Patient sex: M
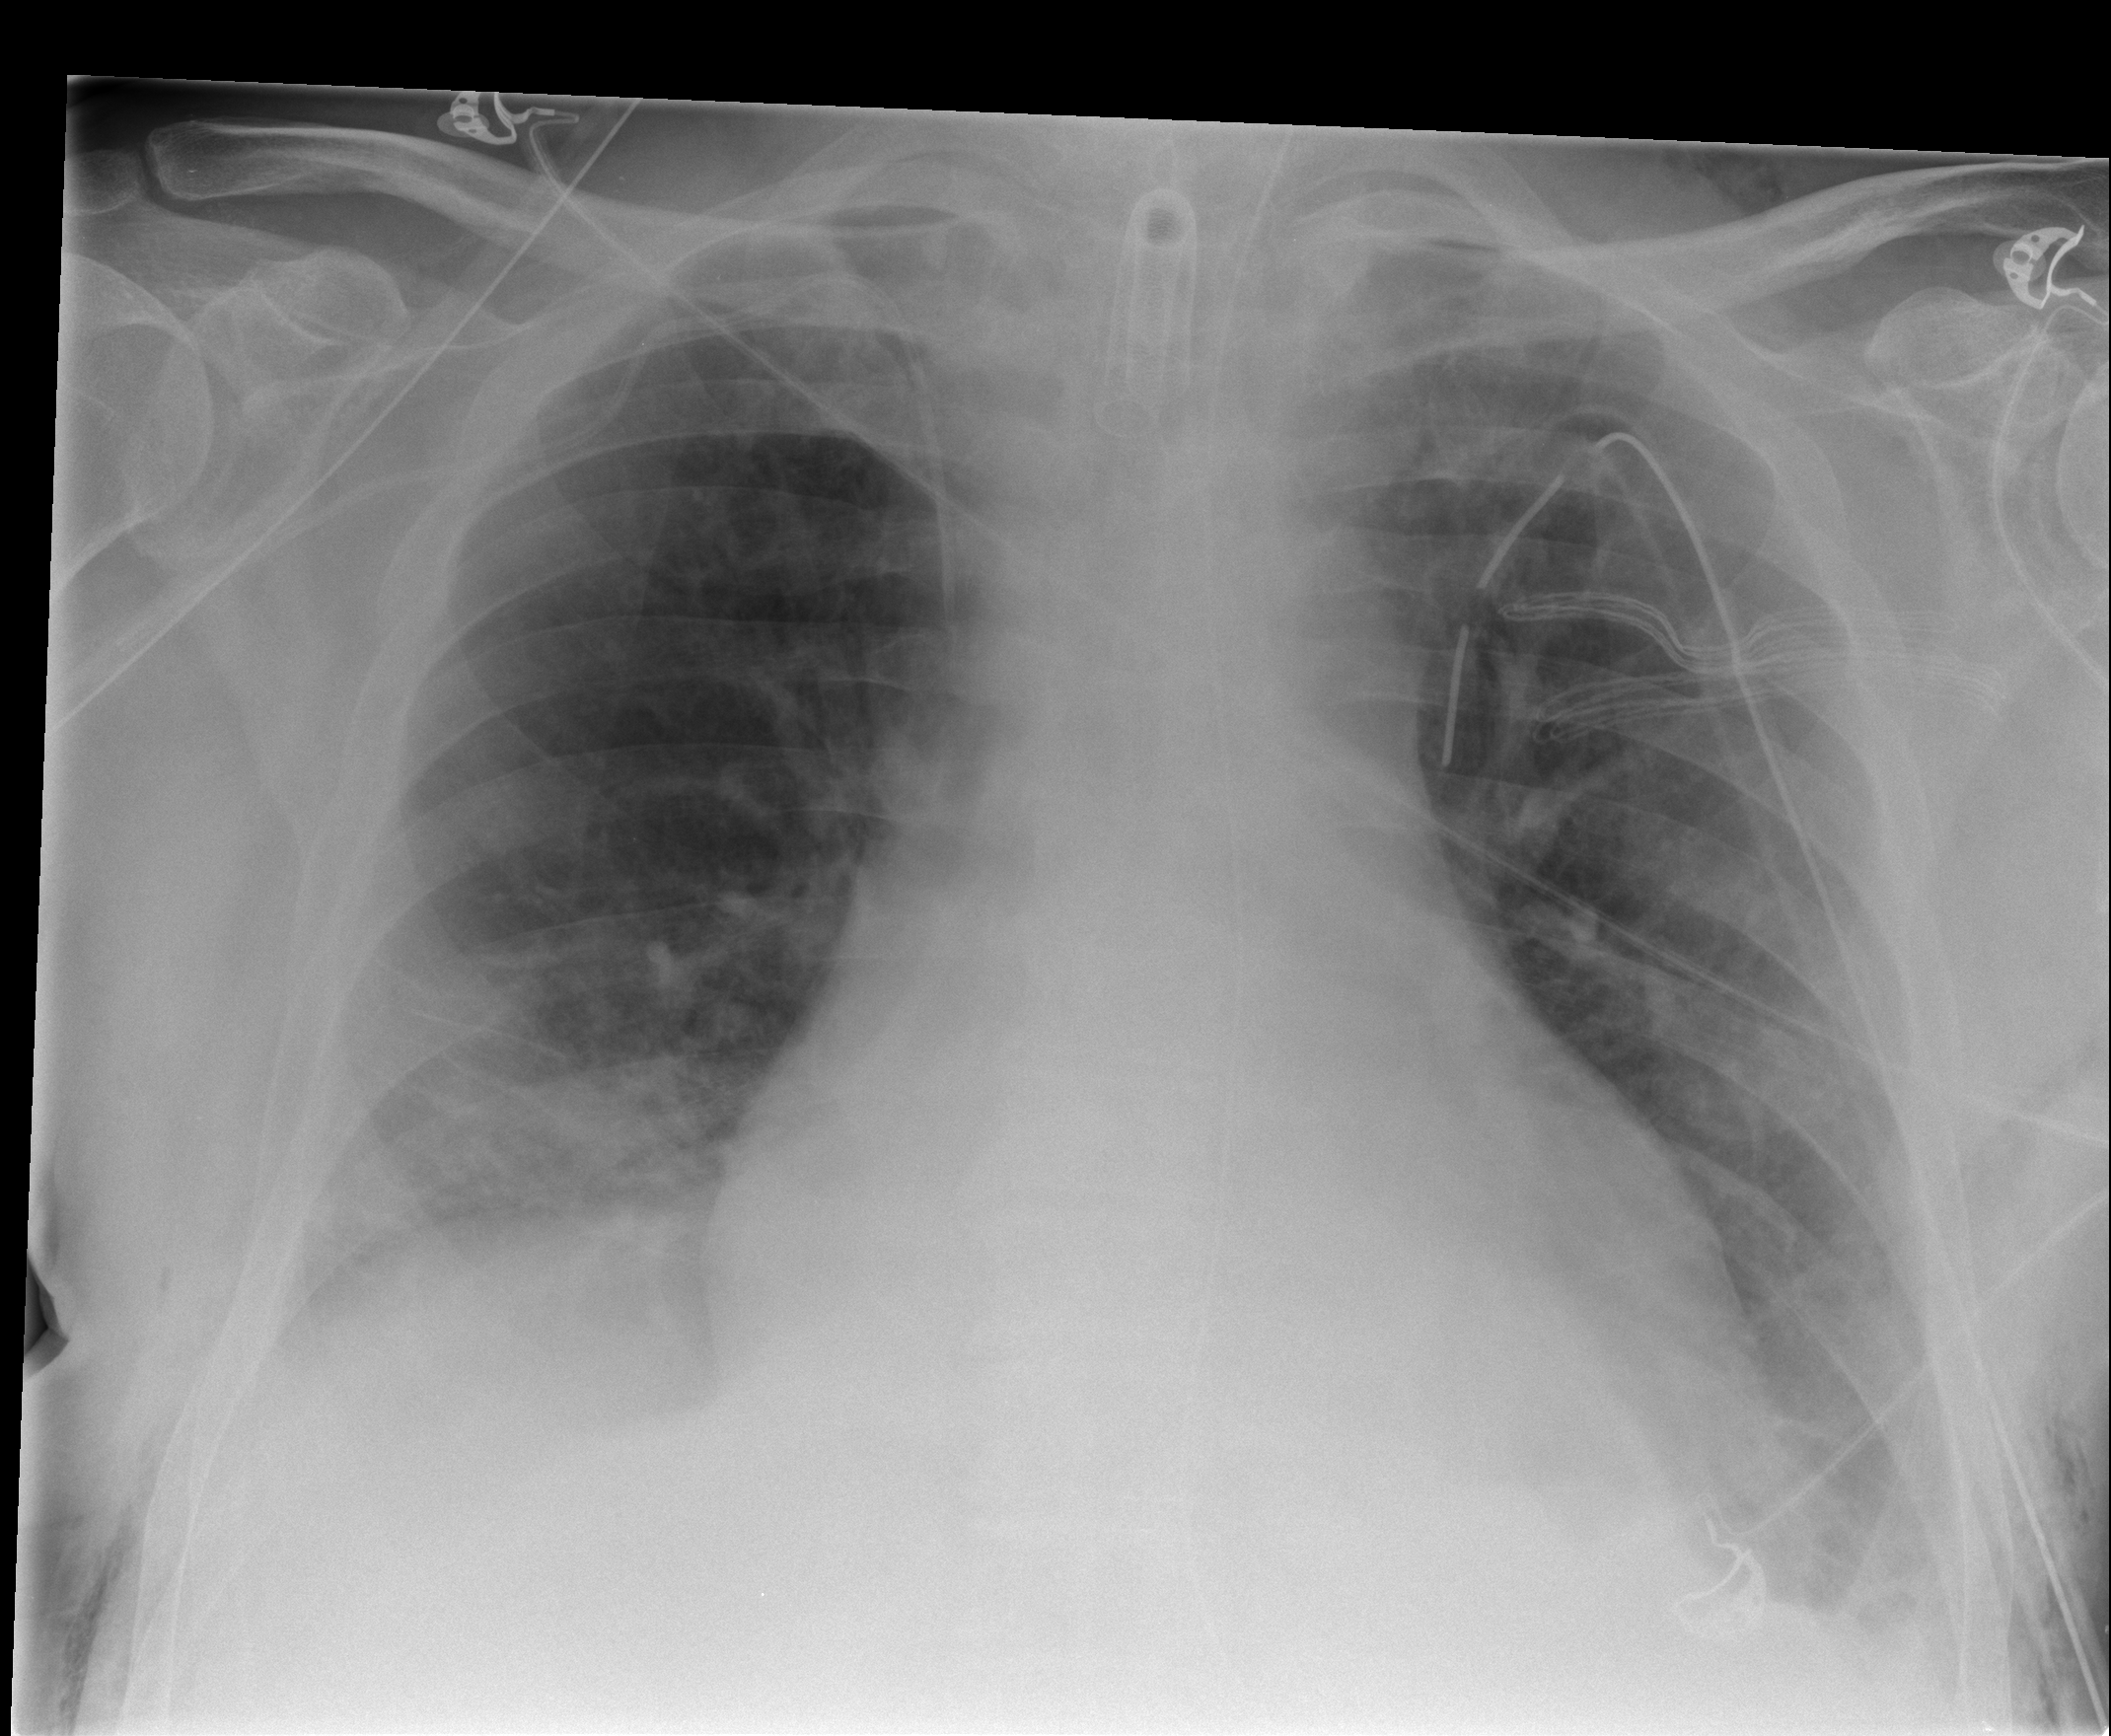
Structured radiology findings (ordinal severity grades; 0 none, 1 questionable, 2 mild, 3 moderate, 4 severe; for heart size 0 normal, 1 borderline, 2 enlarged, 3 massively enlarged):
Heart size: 2
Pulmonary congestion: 0
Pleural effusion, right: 2
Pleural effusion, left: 2
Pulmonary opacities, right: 2
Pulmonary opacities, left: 0
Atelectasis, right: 2
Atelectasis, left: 2